Question: I am using ListFilter plugin to filter results on a Grid panel. The column definition is.
'''
{
header: 'Provider',
filter: {
type: 'list',
store: Ext.getStore('MyApp.store.Provider'),
dataIndex: 'provider_id',
labelField: 'name'
}
}
'''
'MyApp.store.Provider' is created as
'''
Ext.create('Ext.data.Store', {
storeId: 'MyApp.store.Provider',
autoDestroy: true,
autoLoad: {start: 0, limit: 50},
autoSync: true,
model: 'MyApp.model.Provider',
pageSize: 50,
proxy: {
type: 'ajax',
api: {
create: 'proxy/provider/create',
read: 'proxy/provider/read',
update: 'proxy/provider/update',
destroy: 'proxy/provider/destroy'
},
reader: {
type: 'json',
root: 'data',
successProperty: 'success',
messageProperty: 'message',
totalProperty: 'total'
},
writer: {
allowSingle: false,
type: 'json',
writeAllFields: false,
root: 'data'
}
}
});
'''
And lastly model 'MyApp.model.Provider' is defined as
'''
Ext.define('MyApp.model.Provider', {
extend: 'Ext.data.Model',
fields: [
{ name: 'provider_id', type: 'int'},
'name',
{ name: 'create_time', type: 'date', dateFormat: appDateFormat },
{ name: 'status', type: 'int'}
],
idProperty: 'provider_id',
displayProperty: 'name' // A custom property used for dynamically use the property to display
})
'''
Now this code does not show any sub-menu in the filter menu. It just shows loading. See the image.

## Update
I have solved it using following filter config. This actually populates 'options' config manually. So no 'store' is used here.
'''
{
type: 'list',
labelField: 'name',
options: (function () {
var opts = [];
fS.load(function (records, operation, success) {
for (var i = 0; i < records.length; i++) {
var ar = {
id: records[i].get('provider_id'),
name: records[i].get('name')
};
opts.push(ar);
}
});
return opts;
})(),
single: true
}
'''
It seems 'id' is hard-coded. 'id: records[i].get('provider_id'),' does not look good. Though it works.
But I am still looking for a proper way to do it.
The expected behavior can be found on 'ExtJS 4.1.1'. See this <URL>. I have reproduced it. But this very same thing does not work on 'ExtJS 4.0.7'
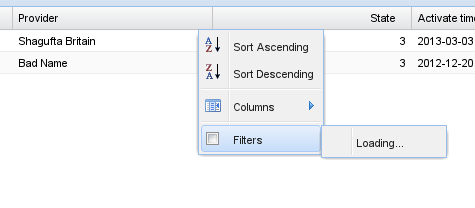
Answer: I didn't tried this myself but you need to set the ID manually with the 'idField' <URL> [] which is per default set to 'id'. So I guess this will work:
'''
{
header: 'Provider',
filter: {
type: 'list',
idField: 'provider_id',
store: Ext.getStore('MyApp.store.Provider'),
dataIndex: 'provider_id',
labelField: 'name'
}
}
'''
---
OK, I looked at the source and I can now tell you that this is the answer. So will have to either live with your workarround until 4.2 is out or you can apply the following changes to your 'Ext.ux.grid.menu.ListMenu' to make it run:
add the 'idField' with a default value.
look within the constructor for this lines
'''
case 'object': options.push([value.id, value[this.labelField]]); break;
// some more lines
fields: ['id', this.labelField],
'''
and replace it with
'''
case 'object': options.push([value[me.idField], value[me.labelField]]); break;
// some more lines
fields: [me.idField, me.labelField],
'''
and within the onLoad function look for
'''
itemValue = records[i].get('id');
'''
and replace it with
'''
itemValue = records[i].get(me.idField);
'''
and that pretty much is it.